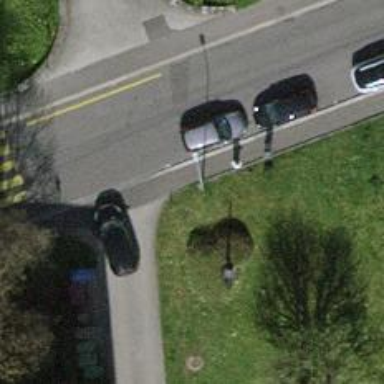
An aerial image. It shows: Pedestrian path with asphalt surface.